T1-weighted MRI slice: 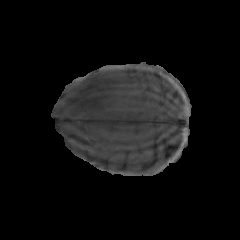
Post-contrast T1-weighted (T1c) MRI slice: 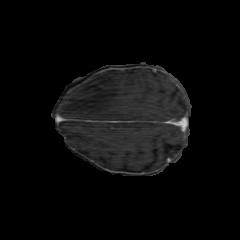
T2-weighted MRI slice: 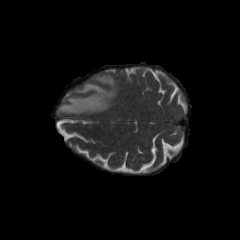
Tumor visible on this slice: yes